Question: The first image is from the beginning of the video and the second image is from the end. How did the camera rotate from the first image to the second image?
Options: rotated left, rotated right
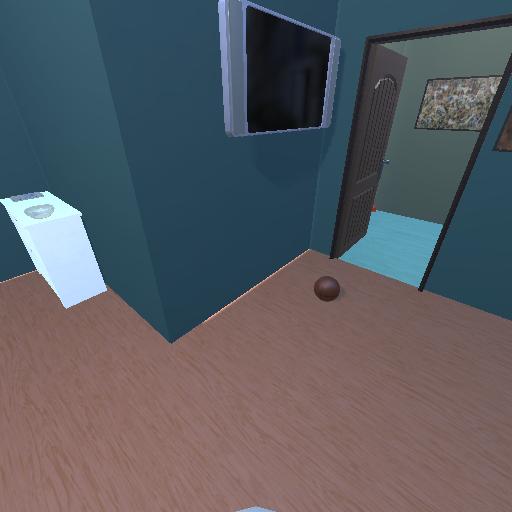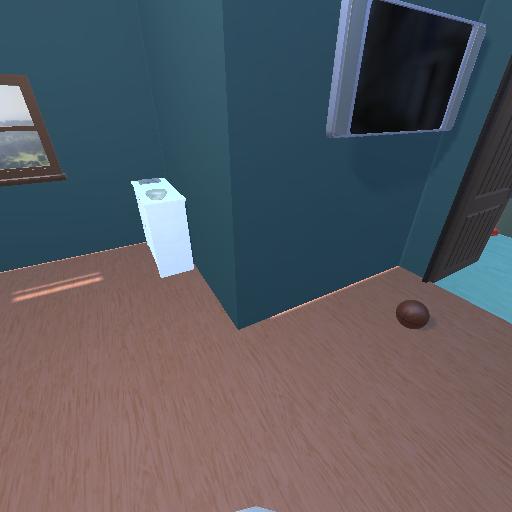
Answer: rotated left